The image shows the envelope spectrum of a rolling-element bearing's vibration signal, with the characteristic fault frequencies (BPFO outer race, BPFI inner race, BSF ball, FTF cage) marked as reference lines. Determine the bearing's health state. Answer with exactly one of: normal, inner_race, outer_race, ball.
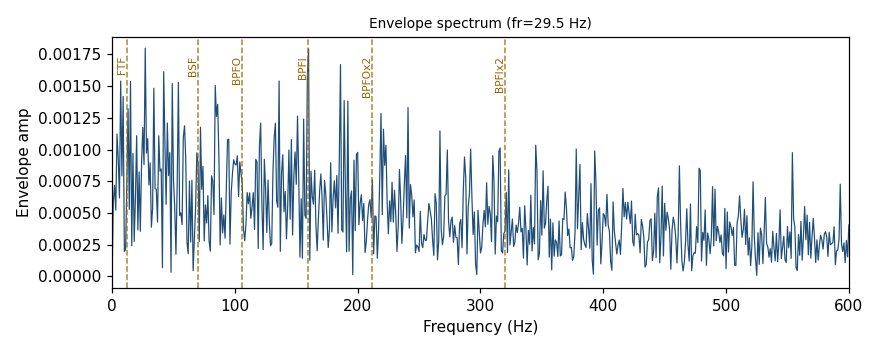
Answer: normal